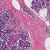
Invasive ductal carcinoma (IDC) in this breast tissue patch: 0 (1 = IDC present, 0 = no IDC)